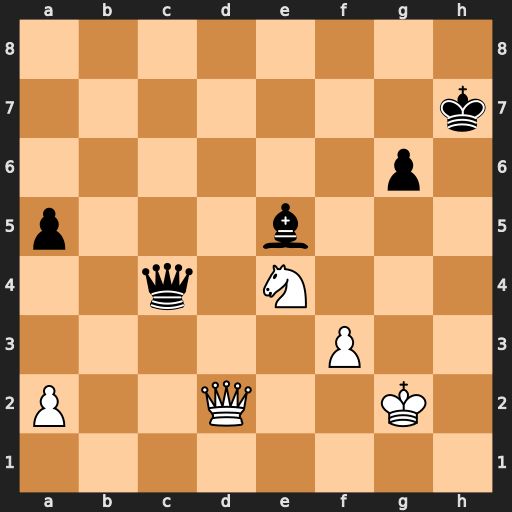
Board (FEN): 8/7k/6p1/p3b3/2q1N3/5P2/P2Q2K1/8
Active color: w
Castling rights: -
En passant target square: -
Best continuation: Ng5+ Kg7 Qd7+ Kh6 Nf7+